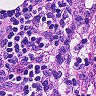
Metastatic tissue present: no